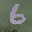
Label: 6